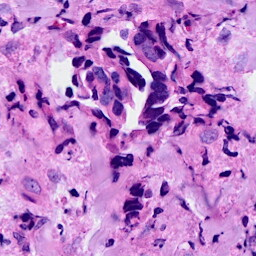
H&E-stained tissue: Breast